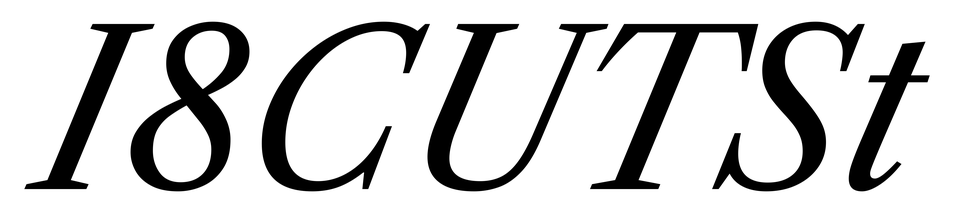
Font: LibreCaslonText-Italic_Italic